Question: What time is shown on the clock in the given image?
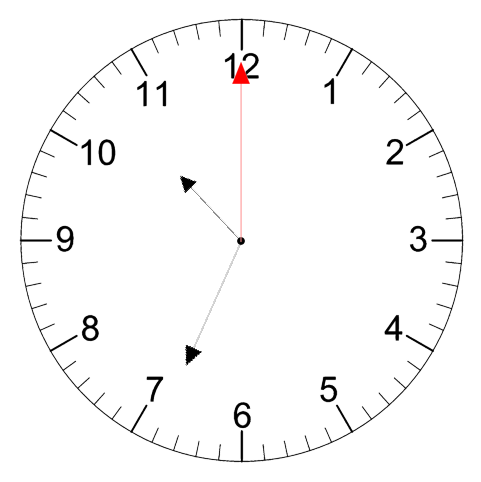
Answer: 10:34:00